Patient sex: F
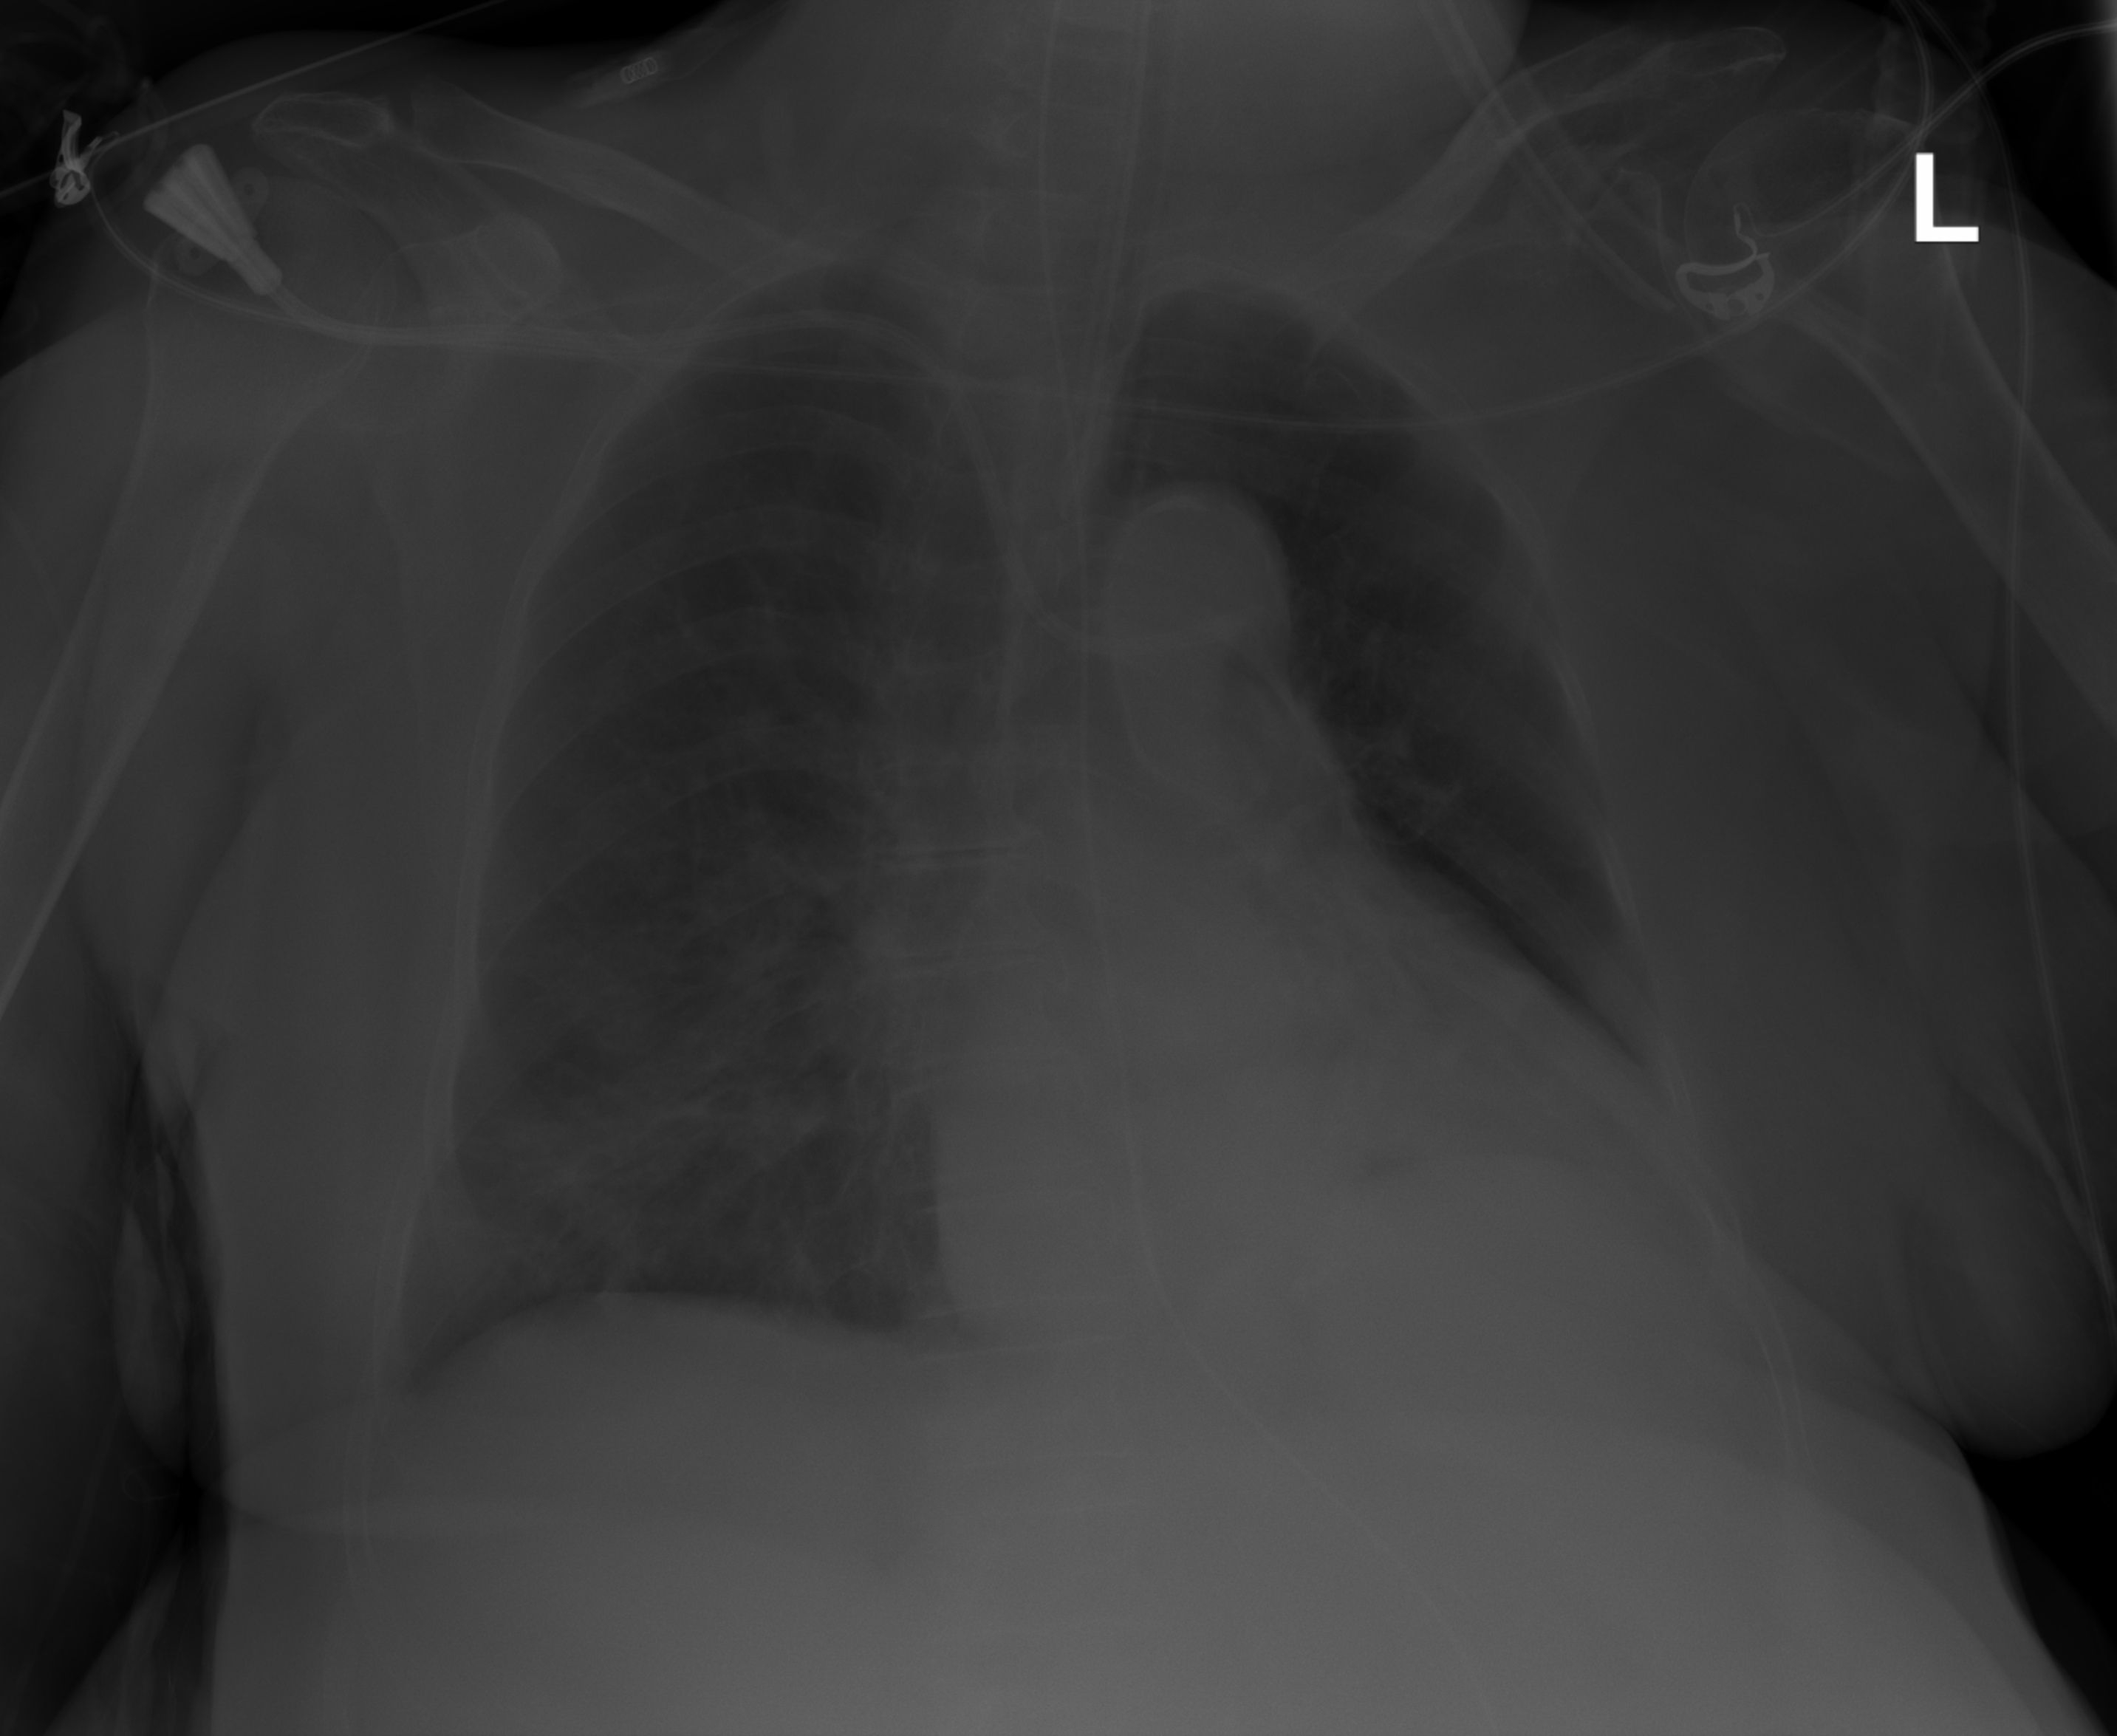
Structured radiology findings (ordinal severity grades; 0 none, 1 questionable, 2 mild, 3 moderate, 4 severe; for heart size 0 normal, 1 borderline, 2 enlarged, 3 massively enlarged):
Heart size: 2
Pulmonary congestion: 2
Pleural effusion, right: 0
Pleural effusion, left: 0
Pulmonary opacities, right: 2
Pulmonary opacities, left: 2
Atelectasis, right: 0
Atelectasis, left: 2